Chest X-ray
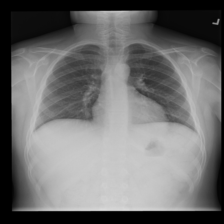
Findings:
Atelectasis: negative
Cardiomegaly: negative
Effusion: negative
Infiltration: negative
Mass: negative
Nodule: negative
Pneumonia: negative
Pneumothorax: negative
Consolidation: negative
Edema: negative
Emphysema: negative
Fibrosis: negative
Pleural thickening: negative
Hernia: negative